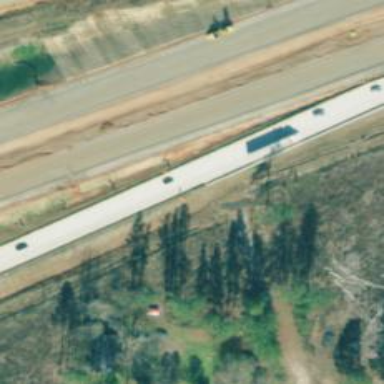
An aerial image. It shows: Trunk link highway.